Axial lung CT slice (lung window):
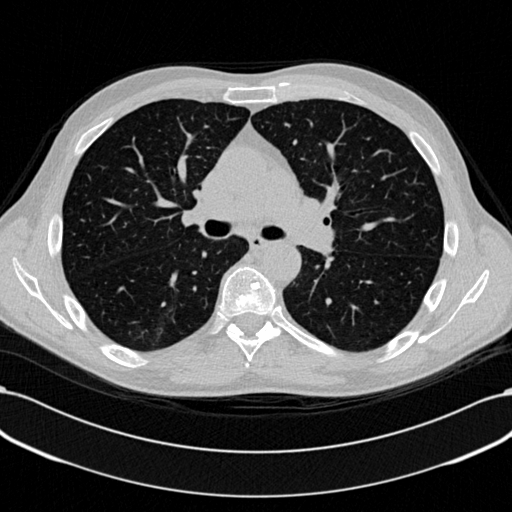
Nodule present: no